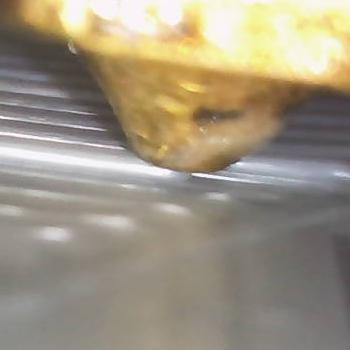
Flow rate: 100%